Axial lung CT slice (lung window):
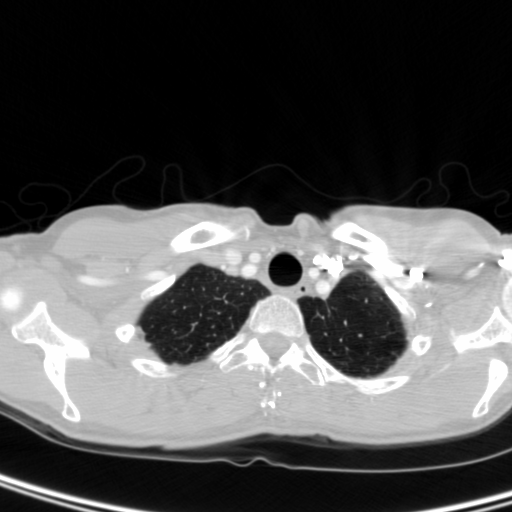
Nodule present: no